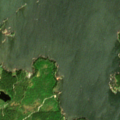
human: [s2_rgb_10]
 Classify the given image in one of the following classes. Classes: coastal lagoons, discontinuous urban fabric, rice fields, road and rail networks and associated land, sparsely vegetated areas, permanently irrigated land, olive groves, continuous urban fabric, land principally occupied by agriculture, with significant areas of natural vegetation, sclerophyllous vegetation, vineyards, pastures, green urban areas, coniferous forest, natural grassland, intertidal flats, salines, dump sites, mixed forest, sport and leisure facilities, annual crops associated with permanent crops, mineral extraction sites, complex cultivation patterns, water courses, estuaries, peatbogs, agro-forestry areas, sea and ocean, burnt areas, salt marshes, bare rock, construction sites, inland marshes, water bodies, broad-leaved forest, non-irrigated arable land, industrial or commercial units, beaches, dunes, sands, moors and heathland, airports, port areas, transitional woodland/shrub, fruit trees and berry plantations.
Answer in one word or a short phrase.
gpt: mixed forest, sea and ocean